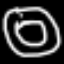
Label: donut